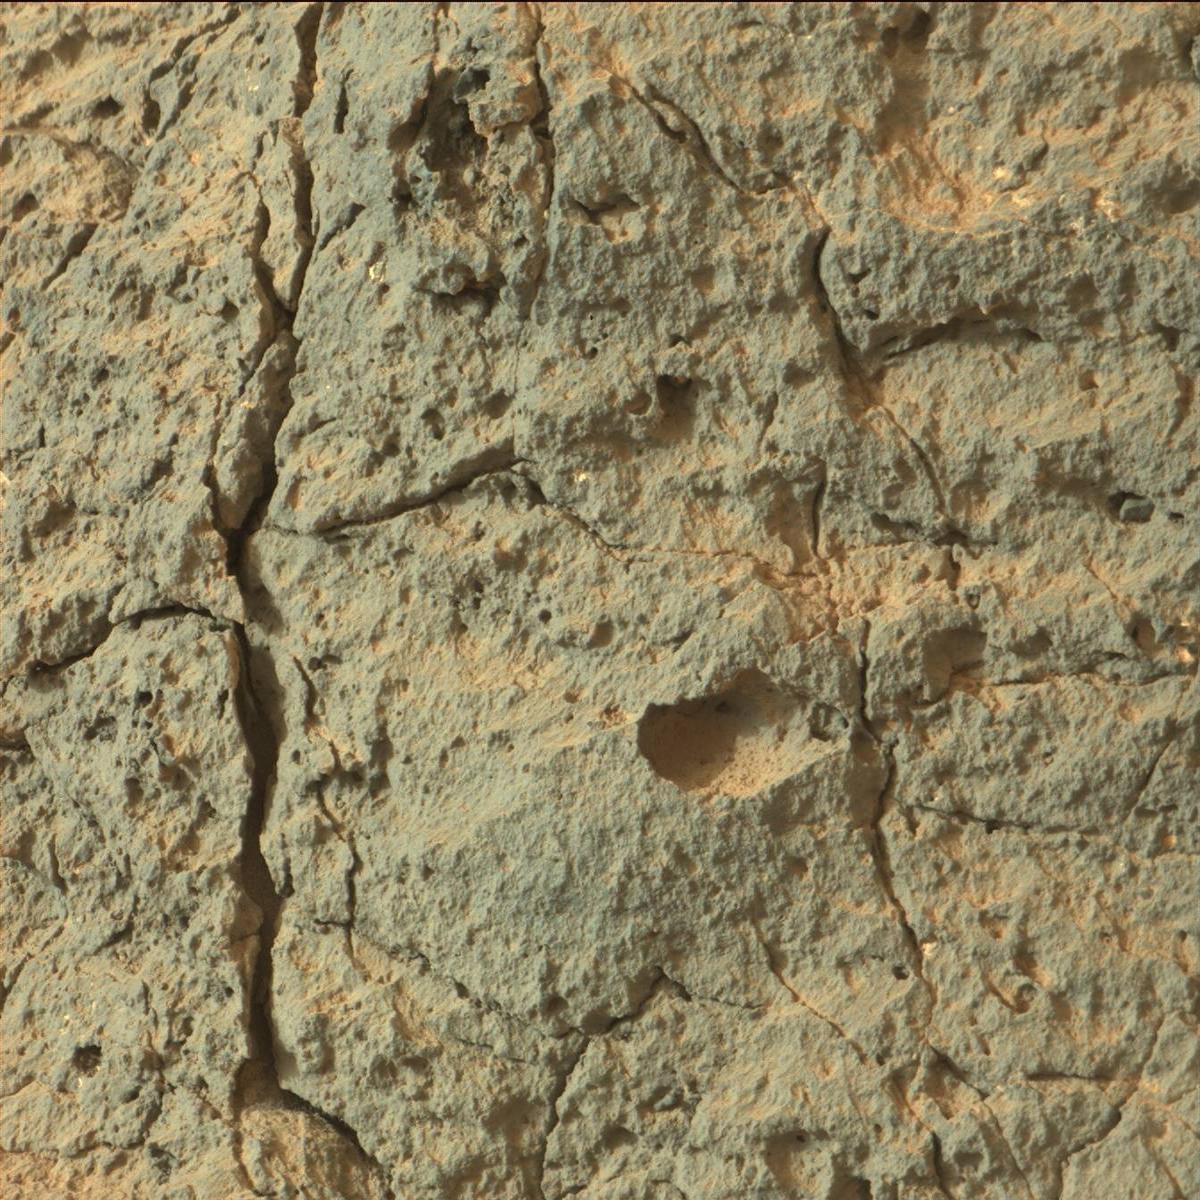
Terrain classes present: Bedrock, Sand / Soil